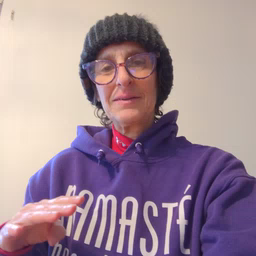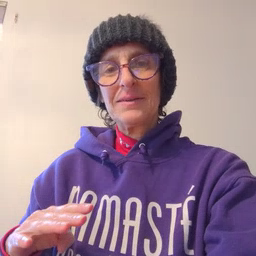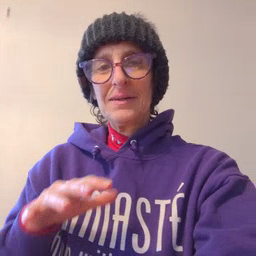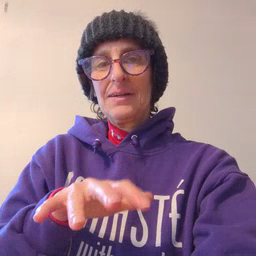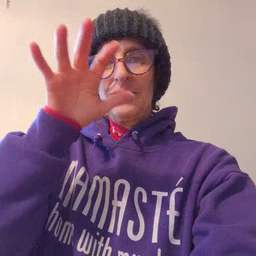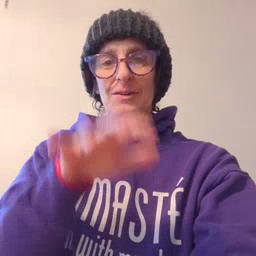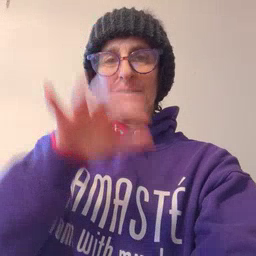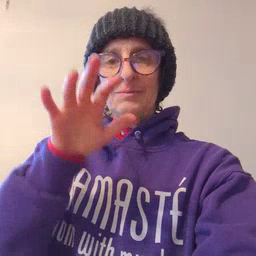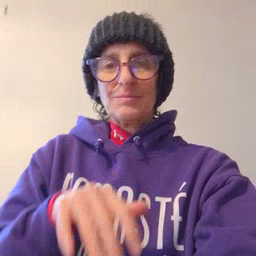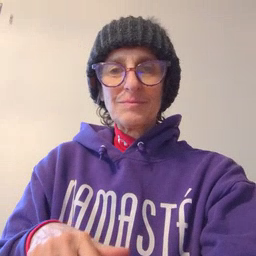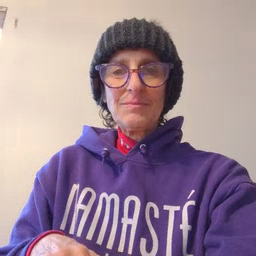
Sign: alligator